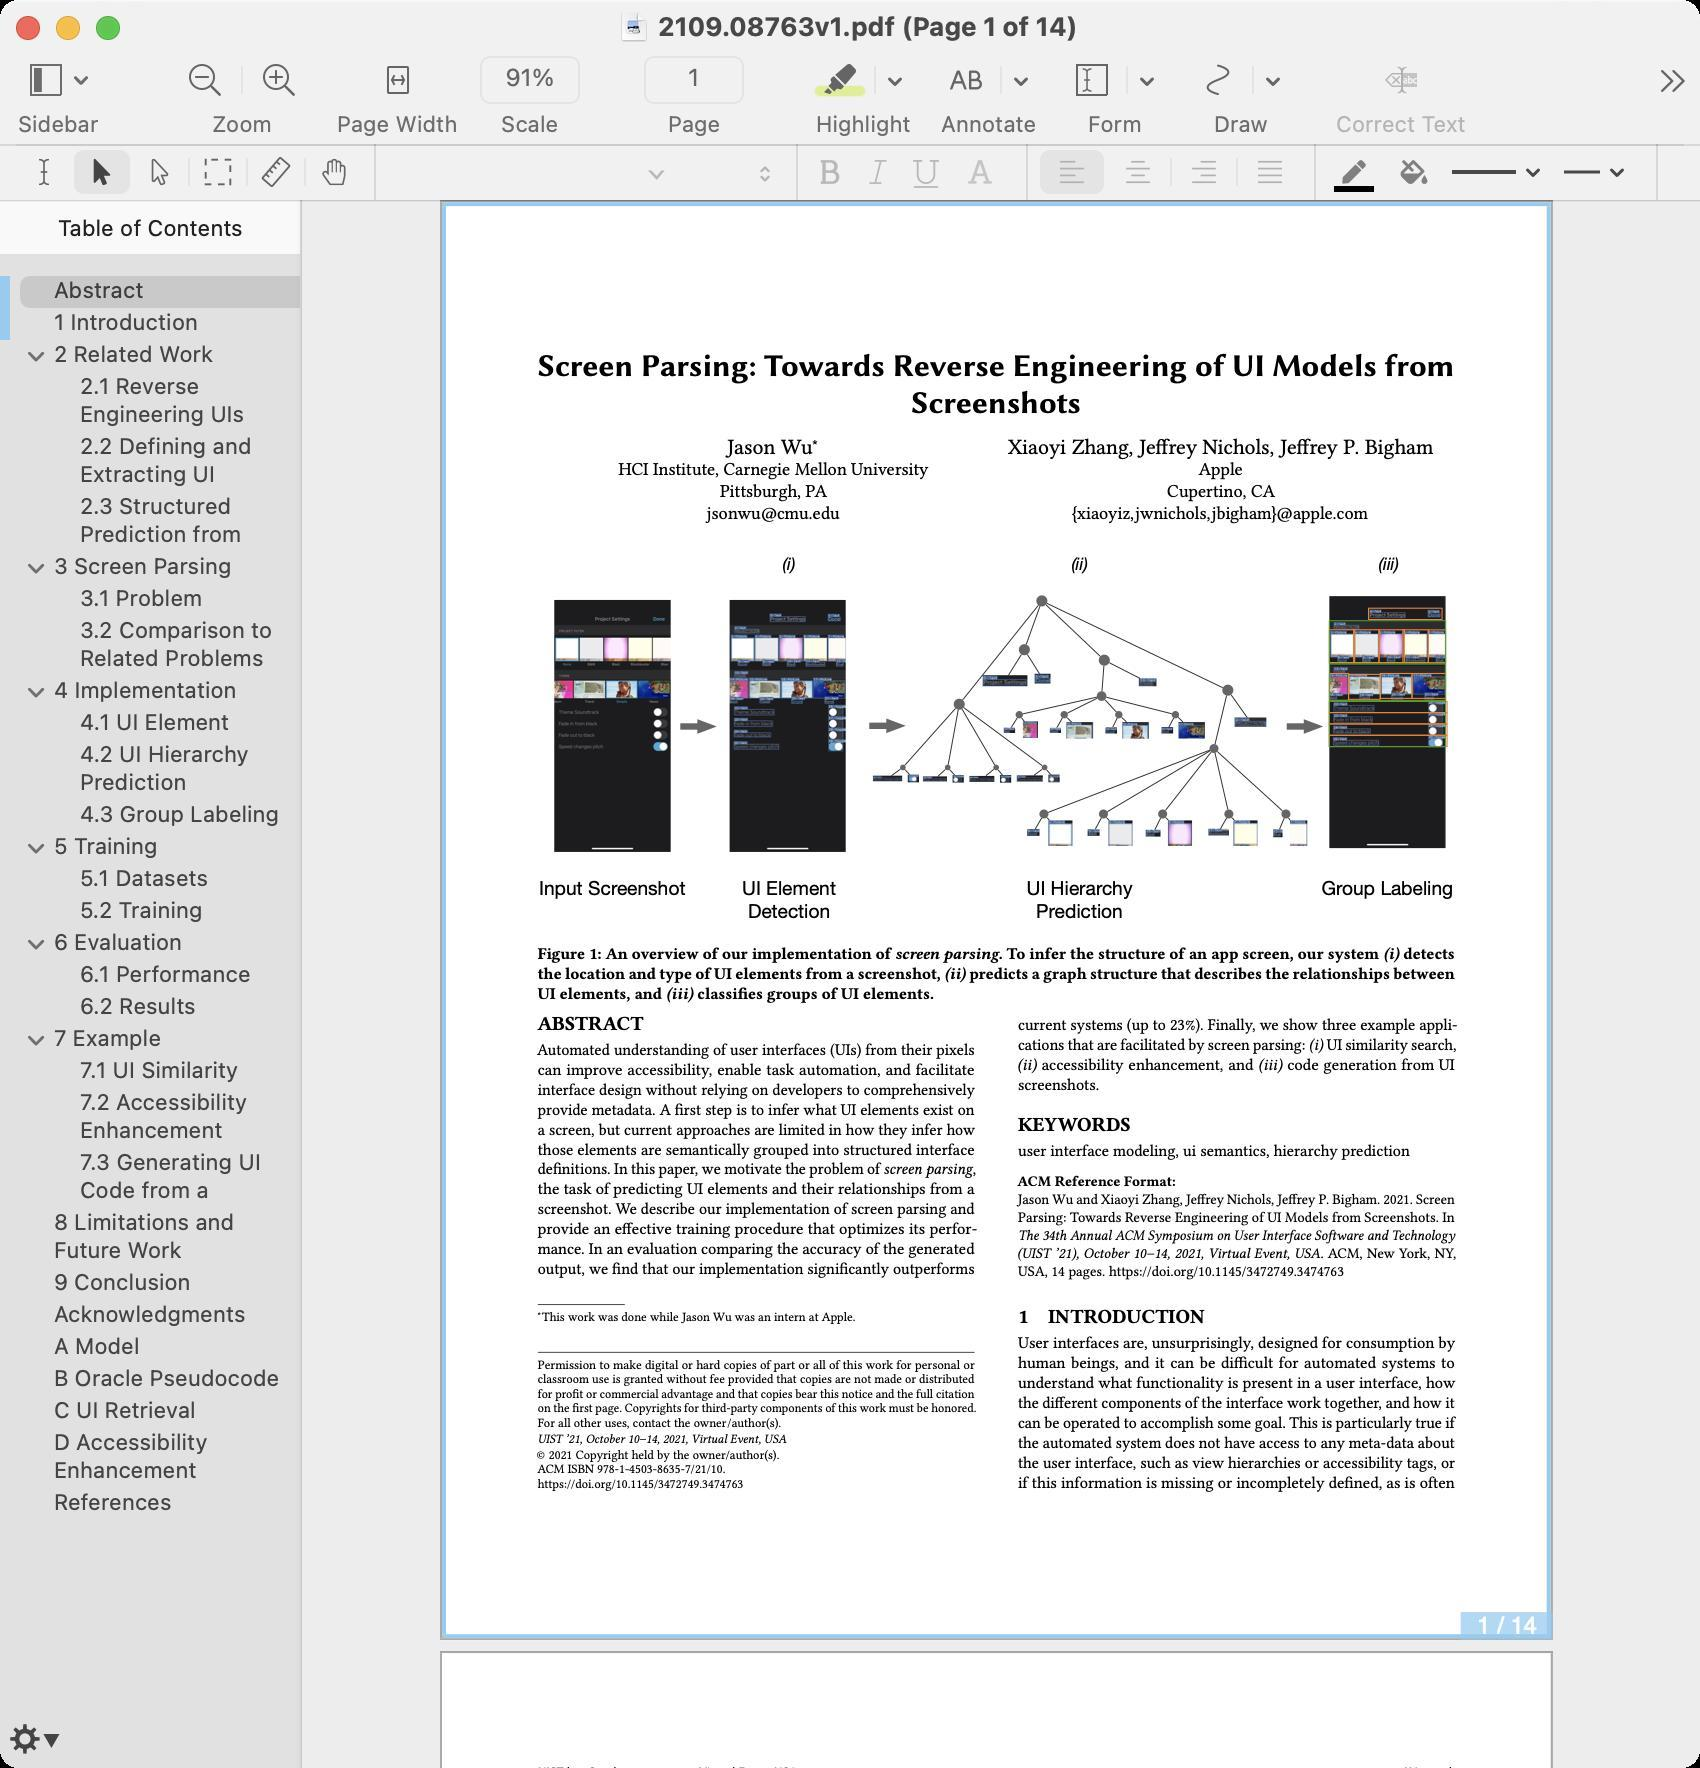
Accessibility tree:
{"name": "2109.08763v1.pdf_(Page_1_of_14)", "role": "AXWindow", "description": null, "role_description": "standard window", "value": null, "position": "327.00;38.00", "size": "850;884", "children": [{"name": null, "role": "AXSplitGroup", "description": null, "role_description": "split group", "value": null, "position": "0.00;100.00", "size": "850;784", "children": [{"name": null, "role": "AXGroup", "description": null, "role_description": "group", "value": null, "position": "0.00;100.00", "size": "150;784", "children": []}, {"name": null, "role": "AXScrollArea", "description": null, "role_description": "scroll area", "value": null, "position": "0.00;100.00", "size": "150;757", "children": [{"name": null, "role": "AXOutline", "description": null, "role_description": "outline", "value": null, "position": "0.00;128.00", "size": "166;729", "children": [{"name": null, "role": "AXRow", "description": null, "role_description": "outline row", "value": null, "position": "0.00;138.00", "size": "166;16", "children": [{"name": null, "role": "AXTextField", "description": null, "role_description": "text field", "value": "Abstract", "position": "25.00;138.00", "size": "125;16", "children": []}]}, {"name": null, "role": "AXRow", "description": null, "role_description": "outline row", "value": null, "position": "0.00;154.00", "size": "166;16", "children": [{"name": null, "role": "AXTextField", "description": null, "role_description": "text field", "value": "1 Introduction", "position": "25.00;154.00", "size": "125;16", "children": []}]}, {"name": null, "role": "AXRow", "description": null, "role_description": "outline row", "value": null, "position": "0.00;170.00", "size": "166;16", "children": [{"name": null, "role": "AXGroup", "description": null, "role_description": "group", "value": null, "position": "10.00;170.00", "size": "146;16", "children": [{"name": null, "role": "AXDisclosureTriangle", "description": null, "role_description": "disclosure triangle", "value": 1, "position": "12.00;170.00", "size": "13;16", "children": []}, {"name": null, "role": "AXTextField", "description": null, "role_description": "text field", "value": "2 Related Work", "position": "25.00;170.00", "size": "125;16", "children": []}]}]}, {"name": null, "role": "AXRow", "description": null, "role_description": "outline row", "value": null, "position": "0.00;186.00", "size": "166;30", "children": [{"name": null, "role": "AXTextField", "description": null, "role_description": "text field", "value": "2.1 Reverse Engineering UIs", "position": "38.00;186.00", "size": "112;30", "children": []}]}, {"name": null, "role": "AXRow", "description": null, "role_description": "outline row", "value": null, "position": "0.00;216.00", "size": "166;30", "children": [{"name": null, "role": "AXTextField", "description": null, "role_description": "text field", "value": "2.2 Defining and Extracting UI Models", "position": "38.00;216.00", "size": "112;30", "children": []}]}, {"name": null, "role": "AXRow", "description": null, "role_description": "outline row", "value": null, "position": "0.00;246.00", "size": "166;30", "children": [{"name": null, "role": "AXTextField", "description": null, "role_description": "text field", "value": "2.3 Structured Prediction from Visual Information", "position": "38.00;246.00", "size": "112;30", "children": []}]}, {"name": null, "role": "AXRow", "description": null, "role_description": "outline row", "value": null, "position": "0.00;276.00", "size": "166;16", "children": [{"name": null, "role": "AXGroup", "description": null, "role_description": "group", "value": null, "position": "10.00;276.00", "size": "146;16", "children": [{"name": null, "role": "AXDisclosureTriangle", "description": null, "role_description": "disclosure triangle", "value": 1, "position": "12.00;276.00", "size": "13;16", "children": []}, {"name": null, "role": "AXTextField", "description": null, "role_description": "text field", "value": "3 Screen Parsing", "position": "25.00;276.00", "size": "125;16", "children": []}]}]}, {"name": null, "role": "AXRow", "description": null, "role_description": "outline row", "value": null, "position": "0.00;292.00", "size": "166;16", "children": [{"name": null, "role": "AXTextField", "description": null, "role_description": "text field", "value": "3.1 Problem Formulation", "position": "38.00;292.00", "size": "112;16", "children": []}]}, {"name": null, "role": "AXRow", "description": null, "role_description": "outline row", "value": null, "position": "0.00;308.00", "size": "166;30", "children": [{"name": null, "role": "AXTextField", "description": null, "role_description": "text field", "value": "3.2 Comparison to Related Problems", "position": "38.00;308.00", "size": "112;30", "children": []}]}, {"name": null, "role": "AXRow", "description": null, "role_description": "outline row", "value": null, "position": "0.00;338.00", "size": "166;16", "children": [{"name": null, "role": "AXGroup", "description": null, "role_description": "group", "value": null, "position": "10.00;338.00", "size": "146;16", "children": [{"name": null, "role": "AXDisclosureTriangle", "description": null, "role_description": "disclosure triangle", "value": 1, "position": "12.00;338.00", "size": "13;16", "children": []}, {"name": null, "role": "AXTextField", "description": null, "role_description": "text field", "value": "4 Implementation", "position": "25.00;338.00", "size": "125;16", "children": []}]}]}, {"name": null, "role": "AXRow", "description": null, "role_description": "outline row", "value": null, "position": "0.00;354.00", "size": "166;16", "children": [{"name": null, "role": "AXTextField", "description": null, "role_description": "text field", "value": "4.1 UI Element Detection", "position": "38.00;354.00", "size": "112;16", "children": []}]}, {"name": null, "role": "AXRow", "description": null, "role_description": "outline row", "value": null, "position": "0.00;370.00", "size": "166;30", "children": [{"name": null, "role": "AXTextField", "description": null, "role_description": "text field", "value": "4.2 UI Hierarchy Prediction", "position": "38.00;370.00", "size": "112;30", "children": []}]}, {"name": null, "role": "AXRow", "description": null, "role_description": "outline row", "value": null, "position": "0.00;400.00", "size": "166;16", "children": [{"name": null, "role": "AXTextField", "description": null, "role_description": "text field", "value": "4.3 Group Labeling", "position": "38.00;400.00", "size": "112;16", "children": []}]}, {"name": null, "role": "AXRow", "description": null, "role_description": "outline row", "value": null, "position": "0.00;416.00", "size": "166;16", "children": [{"name": null, "role": "AXGroup", "description": null, "role_description": "group", "value": null, "position": "10.00;416.00", "size": "146;16", "children": [{"name": null, "role": "AXDisclosureTriangle", "description": null, "role_description": "disclosure triangle", "value": 1, "position": "12.00;416.00", "size": "13;16", "children": []}, {"name": null, "role": "AXTextField", "description": null, "role_description": "text field", "value": "5 Training", "position": "25.00;416.00", "size": "125;16", "children": []}]}]}, {"name": null, "role": "AXRow", "description": null, "role_description": "outline row", "value": null, "position": "0.00;432.00", "size": "166;16", "children": [{"name": null, "role": "AXTextField", "description": null, "role_description": "text field", "value": "5.1 Datasets", "position": "38.00;432.00", "size": "112;16", "children": []}]}, {"name": null, "role": "AXRow", "description": null, "role_description": "outline row", "value": null, "position": "0.00;448.00", "size": "166;16", "children": [{"name": null, "role": "AXTextField", "description": null, "role_description": "text field", "value": "5.2 Training Algorithm", "position": "38.00;448.00", "size": "112;16", "children": []}]}, {"name": null, "role": "AXRow", "description": null, "role_description": "outline row", "value": null, "position": "0.00;464.00", "size": "166;16", "children": [{"name": null, "role": "AXGroup", "description": null, "role_description": "group", "value": null, "position": "10.00;464.00", "size": "146;16", "children": [{"name": null, "role": "AXDisclosureTriangle", "description": null, "role_description": "disclosure triangle", "value": 1, "position": "12.00;464.00", "size": "13;16", "children": []}, {"name": null, "role": "AXTextField", "description": null, "role_description": "text field", "value": "6 Evaluation", "position": "25.00;464.00", "size": "125;16", "children": []}]}]}, {"name": null, "role": "AXRow", "description": null, "role_description": "outline row", "value": null, "position": "0.00;480.00", "size": "166;16", "children": [{"name": null, "role": "AXTextField", "description": null, "role_description": "text field", "value": "6.1 Performance Metrics", "position": "38.00;480.00", "size": "112;16", "children": []}]}, {"name": null, "role": "AXRow", "description": null, "role_description": "outline row", "value": null, "position": "0.00;496.00", "size": "166;16", "children": [{"name": null, "role": "AXTextField", "description": null, "role_description": "text field", "value": "6.2 Results", "position": "38.00;496.00", "size": "112;16", "children": []}]}, {"name": null, "role": "AXRow", "description": null, "role_description": "outline row", "value": null, "position": "0.00;512.00", "size": "166;16", "children": [{"name": null, "role": "AXGroup", "description": null, "role_description": "group", "value": null, "position": "10.00;512.00", "size": "146;16", "children": [{"name": null, "role": "AXDisclosureTriangle", "description": null, "role_description": "disclosure triangle", "value": 1, "position": "12.00;512.00", "size": "13;16", "children": []}, {"name": null, "role": "AXTextField", "description": null, "role_description": "text field", "value": "7 Example Applications", "position": "25.00;512.00", "size": "125;16", "children": []}]}]}, {"name": null, "role": "AXRow", "description": null, "role_description": "outline row", "value": null, "position": "0.00;528.00", "size": "166;16", "children": [{"name": null, "role": "AXTextField", "description": null, "role_description": "text field", "value": "7.1 UI Similarity Search", "position": "38.00;528.00", "size": "112;16", "children": []}]}, {"name": null, "role": "AXRow", "description": null, "role_description": "outline row", "value": null, "position": "0.00;544.00", "size": "166;30", "children": [{"name": null, "role": "AXTextField", "description": null, "role_description": "text field", "value": "7.2 Accessibility Enhancement", "position": "38.00;544.00", "size": "112;30", "children": []}]}, {"name": null, "role": "AXRow", "description": null, "role_description": "outline row", "value": null, "position": "0.00;574.00", "size": "166;30", "children": [{"name": null, "role": "AXTextField", "description": null, "role_description": "text field", "value": "7.3 Generating UI Code from a Screenshot", "position": "38.00;574.00", "size": "112;30", "children": []}]}, {"name": null, "role": "AXRow", "description": null, "role_description": "outline row", "value": null, "position": "0.00;604.00", "size": "166;30", "children": [{"name": null, "role": "AXTextField", "description": null, "role_description": "text field", "value": "8 Limitations and Future Work", "position": "25.00;604.00", "size": "125;30", "children": []}]}, {"name": null, "role": "AXRow", "description": null, "role_description": "outline row", "value": null, "position": "0.00;634.00", "size": "166;16", "children": [{"name": null, "role": "AXTextField", "description": null, "role_description": "text field", "value": "9 Conclusion", "position": "25.00;634.00", "size": "125;16", "children": []}]}, {"name": null, "role": "AXRow", "description": null, "role_description": "outline row", "value": null, "position": "0.00;650.00", "size": "166;16", "children": [{"name": null, "role": "AXTextField", "description": null, "role_description": "text field", "value": "Acknowledgments", "position": "25.00;650.00", "size": "125;16", "children": []}]}, {"name": null, "role": "AXRow", "description": null, "role_description": "outline row", "value": null, "position": "0.00;666.00", "size": "166;16", "children": [{"name": null, "role": "AXTextField", "description": null, "role_description": "text field", "value": "A Model Hyperparameters", "position": "25.00;666.00", "size": "125;16", "children": []}]}, {"name": null, "role": "AXRow", "description": null, "role_description": "outline row", "value": null, "position": "0.00;682.00", "size": "166;16", "children": [{"name": null, "role": "AXTextField", "description": null, "role_description": "text field", "value": "B Oracle Pseudocode", "position": "25.00;682.00", "size": "125;16", "children": []}]}, {"name": null, "role": "AXRow", "description": null, "role_description": "outline row", "value": null, "position": "0.00;698.00", "size": "166;16", "children": [{"name": null, "role": "AXTextField", "description": null, "role_description": "text field", "value": "C UI Retrieval Examples", "position": "25.00;698.00", "size": "125;16", "children": []}]}, {"name": null, "role": "AXRow", "description": null, "role_description": "outline row", "value": null, "position": "0.00;714.00", "size": "166;30", "children": [{"name": null, "role": "AXTextField", "description": null, "role_description": "text field", "value": "D Accessibility Enhancement Examples", "position": "25.00;714.00", "size": "125;30", "children": []}]}, {"name": null, "role": "AXRow", "description": null, "role_description": "outline row", "value": null, "position": "0.00;744.00", "size": "166;16", "children": [{"name": null, "role": "AXTextField", "description": null, "role_description": "text field", "value": "References", "position": "25.00;744.00", "size": "125;16", "children": []}]}, {"name": null, "role": "AXColumn", "description": null, "role_description": "column", "value": null, "position": "10.00;128.00", "size": "146;729", "children": []}, {"name": null, "role": "AXGroup", "description": null, "role_description": "group", "value": null, "position": "0.00;100.00", "size": "166;28", "children": [{"name": "Table_of_Contents", "role": "AXButton", "description": null, "role_description": "sort button", "value": null, "position": "10.00;100.00", "size": "146;28", "children": []}]}]}]}, {"name": "", "role": "AXMenuButton", "description": null, "role_description": "menu button", "value": null, "position": "-5.00;861.00", "size": "39;19", "children": []}, {"name": null, "role": "AXSplitter", "description": null, "role_description": "splitter", "value": 150.0, "position": "150.00;100.00", "size": "1;784", "children": []}, {"name": null, "role": "AXSplitGroup", "description": null, "role_description": "split group", "value": null, "position": "151.00;100.00", "size": "699;784", "children": [{"name": null, "role": "AXScrollArea", "description": null, "role_description": "scroll area", "value": null, "position": "151.00;100.00", "size": "699;784", "children": [{"name": null, "role": "AXGroup", "description": null, "role_description": "group", "value": null, "position": "151.00;100.00", "size": "699;784", "children": [{"name": null, "role": "AXGroup", "description": "page 1", "role_description": "group", "value": null, "position": "220.00;100.09", "size": "556;720", "children": [{"name": null, "role": "AXStaticText", "description": null, "role_description": "text", "value": "ScreenParsing:TowardsReverseEngineeringofUIModelsfrom\nScreenshots\n㾷 ∗\n\n\n䵕͝\n＀\n꛰\n\n!＀䂍À\n(i) (ii) (iii)\nInput Screenshot UI Element UI Hierarchy Group Labeling\nDetection Prediction\nFigure 1: An overview of our implementation of screen parsing. To infer the structure of an app screen, our system (i) detects\nthe location and type of UI elements from a screenshot, (ii) predicts a graph structure that describes the relationships between\nUIelements,and(iii) classifesgroupsofUIelements.\nABSTRACT\n䵕 쓈 \n䖈 쀀 䖈䀯　 怀 䀒 νˊ ਽\n 쓈 䖄 䵕 䖄\n쀀 䁹 韦 䔐 䁹 \n 䖄 쀀Ȋ 쓈 韦 \n쓈 ;䂄썶 ࠀ \n䂐 쓈䁹 ˊ멺 쓈 쀀怀 screen parsing\n쓈 䀒 쀀䂄ˊ 쓈 䖄ˊ \n䖄 ࠀ ˊ 䖄 \n쀀 ˊ䵕 ! 쀀 쓈䔐 ˊ䖈 \n蠀 썶ˊ 쓈 쓈 \n 쓈䔐 ˊ 䂃䖈; ꪪࠀ\n 䚒 魤 鶭 쓈䖄 \n䖈ˊ 쓈䔐 ਽ 䖄 (i) ࠀ \n(ii) 䖈䀯　 (iii) ˊ \n䖄\nKEYWORDS\n;䂄䖋쀀䂄ˊ\nACMReferenceFormat:\n㾷 ＀ 䂕䖄\n ﰠ 䵕 䂖 䂕䖄 \nThe 34th Annual ACM Symposium on User Interface Software and Technology\n(UIST ’21), October 10–14, 2021, Virtual Event, USA. 䁓 \n䁻쎀翰䀀뻯猀怀鵰怀猀鵰怀\n∗ 뻐䁹㾷䔐꛰蠀\nࠀ䁹 ﰠ 썶 쓈䁹 ꪪ썶\n 䁹 쓈 韦 쀀 쓈䔐 ࠀ\nꪪ 쀀Ā 썶 멺; 쓈䔐 쓈䁹 ˊ䖈 쓈 ਻ ˊ\n 쓈 ࠀ ꪪ 쓈ꀀ 쓈䁹 ͝ 䖄\n썶;쓈ν쓈\nUIST’21,October10–14,2021,VirtualEvent,USA\n©ࠀ쓈ν쓈\n悀\n翰䀀뻯猀怀鵰怀猀鵰怀\n1 INTRODUCTION\n䂣 ࠀ ꪪ 䂐 \n 䖈 ꪪ ν \n 䔐 ਻ˊ썶 䁹 쀀 \n쓈 䖄; 쓈 쓈 \n䖈 䔐 㾷 썶 뻐䁹 䁹 䂄 　\n쓈 ν 翰 䵕 䖈䀯 䔐 怀\n쓈 䍏 䖋 䖈䀯　 \n　 쓈䁹 ꪪࠀ䔐䂐 䁹 䀯 䁹 \n", "position": "220.00;100.09", "size": "556;720", "children": []}, {"name": null, "role": "No role", "description": null, "role_description": null, "value": null, "position": "268.00;737.87", "size": "105;8", "children": []}, {"name": null, "role": "No role", "description": null, "role_description": null, "value": null, "position": "524.89;631.52", "size": "9;8", "children": []}, {"name": null, "role": "No role", "description": null, "role_description": null, "value": null, "position": "553.60;631.52", "size": "119;8", "children": []}, {"name": null, "role": "No role", "description": null, "role_description": null, "value": null, "position": "538.64;250.41", "size": "145;10", "children": []}, {"name": null, "role": "No role", "description": null, "role_description": null, "value": null, "position": "353.41;250.41", "size": "67;10", "children": []}]}, {"name": null, "role": "AXGroup", "description": "page 2", "role_description": "group", "value": null, "position": "220.00;825.55", "size": "556;720", "children": [{"name": null, "role": "AXStaticText", "description": null, "role_description": "text", "value": "UIST’21,October10–14,2021,VirtualEvent,USA Wu,etal.\n쓈 䖈 䵕 \n錀 䖄 䖄e.g., 䂄䂖䵕\n 溕 ਽ 䖈䀯 ꪪ \n䍏썶 ꀀ 쓈 翰 쀀\n쀀ࠀ䔐 䔐 얐 䀒 νˊ e.g., ࠀ\n 썶 ν 䖄ˊˊ䵕 \n 䀒 쓈 쓈 䍏䖈 䖄 뻐 \n 쓈 䖈 \n쓈 쓈 䂄䔐䂐 䂑 䖄\n쓈 怀͟ 䔐਽ 쓈䁹ꪪࠀ䔐䂐\n䁹 怀蠀 쓈䁹 䖄䖈; 䵕 ꪪ \n쀀䂄ˊ 쓈 쀀䖈 㾷 \n䍏썶䖈\nࠀ 䁹 䖄 쀀 쓈䔐 䁹 䖄 耀쓈 \n쓈 쓈 䵕 \n쀀Ȋ 䍏썶 䂍䖄 ਽ 䖈;䖈\n쓈䁹 쓈䁹 쀀 쀀Ȋ 䖈 screen\nparsing 䂄 ! ꪪ \n 쀀 쓈䔐 쀀䂄 쓈 \n䖋 䖄 쀀Ȋ 耀\n(i) ꪪ 쓈 \n䖄 (ii) ˊ ꪪ 쀀䂄ˊ 쓈\n䖋 쓈 䖄 (iii) \n 쓈䔐 \nࠀ 쓈 ! 쀀 ˊ\n 䖄 썶ˊ 䂄 \n쓈 쀀Ȋ 䂣\n 䂄 쓈䔐 ˊ \n 쓈 쓈 \n䂄 鶭 쓈䖄 䂄䔐䂐 怀\nˊ䖄\n䂖䖄 Ȋ 쓈䔐 䖈 ꪪ\n 䖄 翰 \n !䖈 쀀ˊ ;怀 ࠀ썶 \n 䁹 䂉 쓈䔐 䖈 䖄 怀\n䖄ˊ 䂐 ; ;怀 \nˊ 䁹 쀀䂄 䖄ˊ ⾨ \n쓈 䍏 䖋 䖄 \n 쀀Ȋ 䖈 e.g., 䍏ˊ\n˻\nꀀ쓈䁹쓈ꪪ;ࠀˊ\n• 쀀怀 䂐 screen parsing 䂄 䁹 ꪪ\n䂄䔐䂐\n•ࠀ䂐ˊ 䖄\n!쀀蠀\n• 䖄 썶ˊ ˊ 쓈\n䁹\n• 뻐䖄 䖈 \n ਽ 翰䖄 䂄䔐䂐 (i) \nࠀ (ii) 䖈䀯　 ˊ (iii) \nˊ\n2 RELATEDWORK\n2.1 ReverseEngineeringUIs\n 쀀Ȋ 䍏썶 ꪪ \n 䖋 䔐　 䂉; ਽ 쓈 䔐 ࠀ;蠀\n䵕 쓈 ꪪ ˊ ;䂄\n䔐　 䍏 ꪪࠀ䔐䂐 쀀 쓈 i.e., \nꪪࠀ䔐䂐 䂄 썶 쓈 Ȋ \n䖈\n 䂉 䖈 䁹 ਽ˊ 䍏썶 䖈䀯 䁶 ꪪ\n 쓈 ͟ˊ 䂉 猀 쓈 䖄\n䖄 쓈䔐 䂄 䖄ꀀ ࠀ 耀쓈 \n 䖋䖈 쓈 䖄 쀀 䂄 \n 쓈 䖋䖈\n 䖄 쓈 䵕ꪪ썶 ࠀ䂐 \n ࠀ䂐 쓈䁲\n ＀ 䁹 ͝ ࠀ ͝ ਻ˊ썶\n 썶 䵕 䂄 ࠀ䂐\n 䁶 䖈䀯　 䖈\n쓈翰쓈䁹䖈䀯　䁶䖄䖈;\n䖄 䖄 䚈 ＀䂐 썶\n ࠀ䂐 䖈䀯　\n\n䵕 쓈 䖈 썶㾷 䁹ˊ\n 䂄䔐䂐 쀀Ȋ 쓈 䂄\nˊ 쓈 䂄䔐䂐 쀀 ťȉ 䁹 \n 쓈䔐 ν 䖈 \n䵕; ꀀ 䂐 νˊ ＀\n 쀀 ਻ˊ ꪪ 쓈 䖄 ꪪ 멺 \n䖄 쓈 굕 \n쓈䔐 쀀 쓈 䖈䖉ˊ ˊ 䖄 \n멺 䖋 !e.g., ͟Ā 䖋 䁹ˊ\n 䖋䂄썶 ꪪࠀ䔐䂐 썶\n㾷䖈 쓈 䖈䖈 \n   쓈 䖈 썶㾷 ਽ 䁶 䔐 ࠀ;\n 얐 쀀䂐 䵕䂍䔐 쓈 䖋\n쀀䂄ˊ䚒䁹ˊꪪ쓈䁹䖈\n鶭 䖄䵕 쀀Ȋ 䵕 \n 䖄 耀 쓈\n쀀Ȋ 䵕 ꪪ `䔐 䖄 \n 뻐＀ ꪪ \n䂄 䀒 쀀 䂉䀯　 䂘 䖄 \n䵕䂐 쓈䁹 䀒 䁹 ˊ 䖄\n 䖄ꀀ 쓈䔐 쓈 쓈 䁹ˊ ࠀ썶\n멺ࠀ䔐䂐쀀䖄썶 䖄 䵕䁹\n 쓈䔐 䁹ˊ 䂐 䖄 \n 쓈 䂍썶 䖄 \n 䁹 ˊ 쓈䔐\n 䖄 ␀ \n 䖄 \n g 䂑 䖄 쓈䔐 ࠀ 쓈 䖄ˊ䵕\n䂉ˊ\n2.2 DefningandExtractingUIModels\nﵠ 䖄䵕 䖈 ˊ䵕 쀀䂄 耀\n 䖄 䔐　 ν 䔐 \n䖄 䂐 쓈 ͝ 䖋\n;䂄 䖄䍏 䖄 䖄 \n  䚕 䵕 䂄 䖄 \n 썶 ꪪ ࠀ͟ \n쀀\n", "position": "220.00;825.55", "size": "556;720", "children": []}, {"name": null, "role": "No role", "description": null, "role_description": null, "value": null, "position": "348.09;944.60", "size": "9;7", "children": []}, {"name": null, "role": "No role", "description": null, "role_description": null, "value": null, "position": "628.17;954.56", "size": "9;7", "children": []}, {"name": null, "role": "No role", "description": null, "role_description": null, "value": null, "position": "599.53;1054.19", "size": "6;7", "children": []}, {"name": null, "role": "No role", "description": null, "role_description": null, "value": null, "position": "607.51;1054.19", "size": "9;7", "children": []}, {"name": null, "role": "No role", "description": null, "role_description": null, "value": null, "position": "600.99;1143.85", "size": "6;7", "children": []}, {"name": null, "role": "No role", "description": null, "role_description": null, "value": null, "position": "634.62;1143.85", "size": "9;7", "children": []}, {"name": null, "role": "No role", "description": null, "role_description": null, "value": null, "position": "680.18;1143.85", "size": "6;7", "children": []}, {"name": null, "role": "No role", "description": null, "role_description": null, "value": null, "position": "511.10;1203.62", "size": "6;7", "children": []}, {"name": null, "role": "No role", "description": null, "role_description": null, "value": null, "position": "585.54;1253.44", "size": "6;7", "children": []}, {"name": null, "role": "No role", "description": null, "role_description": null, "value": null, "position": "593.15;1253.44", "size": "9;7", "children": []}, {"name": null, "role": "No role", "description": null, "role_description": null, "value": null, "position": "688.97;1293.29", "size": "9;7", "children": []}, {"name": null, "role": "No role", "description": null, "role_description": null, "value": null, "position": "572.72;1323.18", "size": "6;7", "children": []}, {"name": null, "role": "No role", "description": null, "role_description": null, "value": null, "position": "631.45;1353.06", "size": "6;7", "children": []}]}, {"name": null, "role": "AXGroup", "description": "page 3", "role_description": "group", "value": null, "position": "220.00;1551.00", "size": "556;720", "children": [{"name": null, "role": "AXStaticText", "description": null, "role_description": "text", "value": "", "position": "220.00;1551.00", "size": "556;720", "children": []}, {"name": null, "role": "No role", "description": null, "role_description": null, "value": null, "position": "372.37;1650.13", "size": "9;7", "children": []}, {"name": null, "role": "No role", "description": null, "role_description": null, "value": null, "position": "295.61;1680.01", "size": "9;7", "children": []}, {"name": null, "role": "No role", "description": null, "role_description": null, "value": null, "position": "463.13;1719.86", "size": "9;7", "children": []}, {"name": null, "role": "No role", "description": null, "role_description": null, "value": null, "position": "474.55;1719.86", "size": "9;7", "children": []}, {"name": null, "role": "No role", "description": null, "role_description": null, "value": null, "position": "310.94;1892.96", "size": "9;7", "children": []}, {"name": null, "role": "No role", "description": null, "role_description": null, "value": null, "position": "397.64;1902.93", "size": "9;7", "children": []}, {"name": null, "role": "No role", "description": null, "role_description": null, "value": null, "position": "409.08;1902.93", "size": "9;7", "children": []}, {"name": null, "role": "No role", "description": null, "role_description": null, "value": null, "position": "387.60;1972.67", "size": "9;7", "children": []}, {"name": null, "role": "No role", "description": null, "role_description": null, "value": null, "position": "320.99;2022.48", "size": "9;7", "children": []}, {"name": null, "role": "No role", "description": null, "role_description": null, "value": null, "position": "300.49;2042.40", "size": "9;7", "children": []}, {"name": null, "role": "No role", "description": null, "role_description": null, "value": null, "position": "290.12;2052.37", "size": "9;7", "children": []}, {"name": null, "role": "No role", "description": null, "role_description": null, "value": null, "position": "466.61;2178.15", "size": "9;7", "children": []}, {"name": null, "role": "No role", "description": null, "role_description": null, "value": null, "position": "649.91;1933.98", "size": "9;7", "children": []}, {"name": null, "role": "No role", "description": null, "role_description": null, "value": null, "position": "688.48;1933.26", "size": "6;9", "children": []}, {"name": null, "role": "No role", "description": null, "role_description": null, "value": null, "position": "669.35;2151.31", "size": "6;9", "children": []}]}, {"name": null, "role": "AXGroup", "description": "page 4", "role_description": "group", "value": null, "position": "220.00;2276.45", "size": "556;720", "children": [{"name": null, "role": "AXStaticText", "description": null, "role_description": "text", "value": "", "position": "220.00;2276.45", "size": "556;720", "children": []}, {"name": null, "role": "No role", "description": null, "role_description": null, "value": null, "position": "409.88;2628.58", "size": "6;7", "children": []}, {"name": null, "role": "No role", "description": null, "role_description": null, "value": null, "position": "309.55;2823.90", "size": "9;7", "children": []}, {"name": null, "role": "No role", "description": null, "role_description": null, "value": null, "position": "576.90;2355.65", "size": "9;7", "children": []}, {"name": null, "role": "No role", "description": null, "role_description": null, "value": null, "position": "562.70;2479.66", "size": "9;7", "children": []}, {"name": null, "role": "No role", "description": null, "role_description": null, "value": null, "position": "658.93;2479.66", "size": "9;7", "children": []}, {"name": null, "role": "No role", "description": null, "role_description": null, "value": null, "position": "625.71;2671.17", "size": "9;7", "children": []}, {"name": null, "role": "No role", "description": null, "role_description": null, "value": null, "position": "564.40;2679.13", "size": "5;11", "children": []}, {"name": null, "role": "No role", "description": null, "role_description": null, "value": null, "position": "579.95;2720.99", "size": "9;7", "children": []}, {"name": null, "role": "No role", "description": null, "role_description": null, "value": null, "position": "540.76;2824.33", "size": "6;9", "children": []}, {"name": null, "role": "No role", "description": null, "role_description": null, "value": null, "position": "704.67;2849.50", "size": "6;9", "children": []}, {"name": null, "role": "No role", "description": null, "role_description": null, "value": null, "position": "570.08;2870.15", "size": "9;7", "children": []}]}, {"name": null, "role": "AXGroup", "description": "page 5", "role_description": "group", "value": null, "position": "220.00;3001.91", "size": "556;720", "children": [{"name": null, "role": "AXStaticText", "description": null, "role_description": "text", "value": "", "position": "220.00;3001.91", "size": "556;720", "children": []}, {"name": null, "role": "No role", "description": null, "role_description": null, "value": null, "position": "459.38;3322.07", "size": "9;7", "children": []}, {"name": null, "role": "No role", "description": null, "role_description": null, "value": null, "position": "508.14;3498.82", "size": "6;9", "children": []}, {"name": null, "role": "No role", "description": null, "role_description": null, "value": null, "position": "715.48;3519.47", "size": "9;7", "children": []}]}, {"name": null, "role": "AXGroup", "description": "page 6", "role_description": "group", "value": null, "position": "220.00;3727.36", "size": "556;720", "children": [{"name": null, "role": "AXStaticText", "description": null, "role_description": "text", "value": "", "position": "220.00;3727.36", "size": "556;720", "children": []}, {"name": null, "role": "No role", "description": null, "role_description": null, "value": null, "position": "417.79;3939.55", "size": "6;7", "children": []}, {"name": null, "role": "No role", "description": null, "role_description": null, "value": null, "position": "296.26;3999.33", "size": "6;7", "children": []}, {"name": null, "role": "No role", "description": null, "role_description": null, "value": null, "position": "304.64;3999.33", "size": "9;7", "children": []}, {"name": null, "role": "No role", "description": null, "role_description": null, "value": null, "position": "380.83;4093.90", "size": "9;7", "children": []}, {"name": null, "role": "No role", "description": null, "role_description": null, "value": null, "position": "656.53;4160.45", "size": "6;9", "children": []}, {"name": null, "role": "No role", "description": null, "role_description": null, "value": null, "position": "583.43;4320.58", "size": "6;7", "children": []}, {"name": null, "role": "No role", "description": null, "role_description": null, "value": null, "position": "591.20;4320.58", "size": "9;7", "children": []}, {"name": null, "role": "No role", "description": null, "role_description": null, "value": null, "position": "682.52;4330.54", "size": "9;7", "children": []}]}, {"name": null, "role": "AXGroup", "description": "page 7", "role_description": "group", "value": null, "position": "220.00;4452.82", "size": "556;720", "children": [{"name": null, "role": "AXStaticText", "description": null, "role_description": "text", "value": "", "position": "220.00;4452.82", "size": "556;720", "children": []}, {"name": null, "role": "No role", "description": null, "role_description": null, "value": null, "position": "309.96;4554.43", "size": "9;7", "children": []}, {"name": null, "role": "No role", "description": null, "role_description": null, "value": null, "position": "448.57;4554.43", "size": "9;7", "children": []}, {"name": null, "role": "No role", "description": null, "role_description": null, "value": null, "position": "270.96;4604.25", "size": "9;7", "children": []}, {"name": null, "role": "No role", "description": null, "role_description": null, "value": null, "position": "469.16;4931.78", "size": "17;9", "children": []}, {"name": null, "role": "No role", "description": null, "role_description": null, "value": null, "position": "270.91;5030.15", "size": "9;7", "children": []}, {"name": null, "role": "No role", "description": null, "role_description": null, "value": null, "position": "540.45;4692.04", "size": "9;7", "children": []}, {"name": null, "role": "No role", "description": null, "role_description": null, "value": null, "position": "527.77;4858.94", "size": "6;9", "children": []}]}, {"name": null, "role": "AXGroup", "description": "page 8", "role_description": "group", "value": null, "position": "220.00;5178.27", "size": "556;720", "children": [{"name": null, "role": "AXStaticText", "description": null, "role_description": "text", "value": "", "position": "220.00;5178.27", "size": "556;720", "children": []}, {"name": null, "role": "No role", "description": null, "role_description": null, "value": null, "position": "452.19;5438.02", "size": "6;9", "children": []}, {"name": null, "role": "No role", "description": null, "role_description": null, "value": null, "position": "397.10;5508.48", "size": "9;7", "children": []}, {"name": null, "role": "No role", "description": null, "role_description": null, "value": null, "position": "319.11;5755.03", "size": "6;9", "children": []}, {"name": null, "role": "No role", "description": null, "role_description": null, "value": null, "position": "593.92;5751.81", "size": "6;9", "children": []}]}, {"name": null, "role": "AXGroup", "description": "page 9", "role_description": "group", "value": null, "position": "220.00;5903.73", "size": "556;720", "children": [{"name": null, "role": "AXStaticText", "description": null, "role_description": "text", "value": "", "position": "220.00;5903.73", "size": "556;720", "children": []}, {"name": null, "role": "No role", "description": null, "role_description": null, "value": null, "position": "438.13;6387.31", "size": "6;9", "children": []}, {"name": null, "role": "No role", "description": null, "role_description": null, "value": null, "position": "315.94;6397.84", "size": "9;7", "children": []}, {"name": null, "role": "No role", "description": null, "role_description": null, "value": null, "position": "511.07;6371.47", "size": "9;7", "children": []}, {"name": null, "role": "No role", "description": null, "role_description": null, "value": null, "position": "511.10;6500.98", "size": "9;7", "children": []}, {"name": null, "role": "No role", "description": null, "role_description": null, "value": null, "position": "656.59;6500.26", "size": "6;9", "children": []}]}, {"name": null, "role": "AXGroup", "description": "page 10", "role_description": "group", "value": null, "position": "220.00;6629.18", "size": "556;720", "children": [{"name": null, "role": "AXStaticText", "description": null, "role_description": "text", "value": "", "position": "220.00;6629.18", "size": "556;720", "children": []}, {"name": null, "role": "No role", "description": null, "role_description": null, "value": null, "position": "307.47;6947.51", "size": "10;7", "children": []}, {"name": null, "role": "No role", "description": null, "role_description": null, "value": null, "position": "330.06;7136.78", "size": "9;7", "children": []}, {"name": null, "role": "No role", "description": null, "role_description": null, "value": null, "position": "384.18;7146.74", "size": "6;7", "children": []}, {"name": null, "role": "No role", "description": null, "role_description": null, "value": null, "position": "674.66;7047.71", "size": "5;11", "children": []}, {"name": null, "role": "No role", "description": null, "role_description": null, "value": null, "position": "703.71;7178.52", "size": "6;9", "children": []}, {"name": null, "role": "No role", "description": null, "role_description": null, "value": null, "position": "719.80;7209.13", "size": "6;7", "children": []}, {"name": null, "role": "No role", "description": null, "role_description": null, "value": null, "position": "537.76;7266.25", "size": "187;9", "children": []}]}, {"name": null, "role": "AXGroup", "description": "page 11", "role_description": "group", "value": null, "position": "220.00;7354.64", "size": "556;720", "children": [{"name": null, "role": "AXStaticText", "description": null, "role_description": "text", "value": "", "position": "220.00;7354.64", "size": "556;720", "children": []}, {"name": null, "role": "No role", "description": null, "role_description": null, "value": null, "position": "344.85;7685.39", "size": "6;7", "children": []}, {"name": null, "role": "No role", "description": null, "role_description": null, "value": null, "position": "332.14;7834.83", "size": "9;7", "children": []}, {"name": null, "role": "No role", "description": null, "role_description": null, "value": null, "position": "637.31;7728.34", "size": "9;7", "children": []}, {"name": null, "role": "No role", "description": null, "role_description": null, "value": null, "position": "511.05;7738.30", "size": "9;7", "children": []}]}, {"name": null, "role": "AXGroup", "description": "page 12", "role_description": "group", "value": null, "position": "220.00;8080.09", "size": "556;720", "children": [{"name": null, "role": "AXStaticText", "description": null, "role_description": "text", "value": "", "position": "220.00;8080.09", "size": "556;720", "children": []}, {"name": null, "role": "No role", "description": null, "role_description": null, "value": null, "position": "291.22;8171.17", "size": "9;9", "children": []}, {"name": null, "role": "No role", "description": null, "role_description": null, "value": null, "position": "291.55;8234.69", "size": "10;9", "children": []}, {"name": null, "role": "No role", "description": null, "role_description": null, "value": null, "position": "376.73;8304.76", "size": "112;8", "children": []}, {"name": null, "role": "No role", "description": null, "role_description": null, "value": null, "position": "376.35;8312.00", "size": "112;8", "children": []}, {"name": null, "role": "No role", "description": null, "role_description": null, "value": null, "position": "282.03;8319.37", "size": "70;7", "children": []}, {"name": null, "role": "No role", "description": null, "role_description": null, "value": null, "position": "472.77;8580.09", "size": "15;8", "children": []}, {"name": null, "role": "No role", "description": null, "role_description": null, "value": null, "position": "282.03;8587.45", "size": "81;8", "children": []}, {"name": null, "role": "No role", "description": null, "role_description": null, "value": null, "position": "663.98;8442.42", "size": "64;8", "children": []}, {"name": null, "role": "No role", "description": null, "role_description": null, "value": null, "position": "522.18;8449.79", "size": "89;8", "children": []}, {"name": null, "role": "No role", "description": null, "role_description": null, "value": null, "position": "282.94;8515.89", "size": "138;6", "children": []}]}, {"name": null, "role": "AXGroup", "description": "page 13", "role_description": "group", "value": null, "position": "220.00;8805.55", "size": "556;720", "children": [{"name": null, "role": "AXStaticText", "description": null, "role_description": "text", "value": "", "position": "220.00;8805.55", "size": "556;720", "children": []}]}, {"name": null, "role": "AXGroup", "description": "page 14", "role_description": "group", "value": null, "position": "220.00;9531.00", "size": "556;720", "children": [{"name": null, "role": "AXStaticText", "description": null, "role_description": "text", "value": "", "position": "220.00;9531.00", "size": "556;720", "children": []}]}]}, {"name": null, "role": "AXScrollBar", "description": null, "role_description": "scroll bar", "value": 0.0, "position": "151.00;868.00", "size": "699;16", "children": []}, {"name": null, "role": "AXScrollBar", "description": null, "role_description": "scroll bar", "value": 0.0, "position": "834.00;100.00", "size": "16;784", "children": [{"name": null, "role": "AXValueIndicator", "description": null, "role_description": "value indicator", "value": 0.0, "position": "838.00;101.00", "size": "12;60", "children": []}, {"name": null, "role": "AXButton", "description": null, "role_description": "increment arrow button", "value": null, "position": "834.00;100.00", "size": "0;0", "children": []}, {"name": null, "role": "AXButton", "description": null, "role_description": "decrement arrow button", "value": null, "position": "834.00;100.00", "size": "0;0", "children": []}, {"name": null, "role": "AXButton", "description": null, "role_description": "increment page button", "value": null, "position": "838.00;161.50", "size": "12;722", "children": []}, {"name": null, "role": "AXButton", "description": null, "role_description": "decrement page button", "value": null, "position": "838.00;100.00", "size": "12;1", "children": []}]}]}]}]}, {"name": null, "role": "AXToolbar", "description": null, "role_description": "toolbar", "value": null, "position": "0.00;28.00", "size": "850;44", "children": [{"name": "Sidebar", "role": "AXMenuButton", "description": null, "role_description": "menu button", "value": null, "position": "2.00;28.00", "size": "54;44", "children": [{"name": "", "role": "AXMenuButton", "description": null, "role_description": "menu button", "value": null, "position": "6.00;28.00", "size": "47;25", "children": []}, {"name": null, "role": "AXStaticText", "description": null, "role_description": "text", "value": "Sidebar", "position": "5.00;55.00", "size": "48;14", "children": []}]}, {"name": null, "role": "AXGroup", "description": null, "role_description": "group", "value": null, "position": "80.50;28.00", "size": "81;44", "children": [{"name": null, "role": "AXGroup", "description": null, "role_description": "group", "value": null, "position": "83.50;28.00", "size": "75;25", "children": [{"name": null, "role": "AXButton", "description": null, "role_description": "button", "value": null, "position": "83.50;28.00", "size": "38;25", "children": []}, {"name": null, "role": "AXButton", "description": null, "role_description": "button", "value": null, "position": "121.50;28.00", "size": "37;25", "children": []}]}, {"name": null, "role": "AXStaticText", "description": null, "role_description": "text", "value": "Zoom", "position": "102.00;55.00", "size": "38;14", "children": []}]}, {"name": null, "role": "AXButton", "description": "Page Width", "role_description": "button", "value": null, "position": "161.50;28.00", "size": "74;44", "children": []}, {"name": null, "role": "AXGroup", "description": null, "role_description": "group", "value": null, "position": "236.00;28.00", "size": "58;44", "children": [{"name": null, "role": "AXTextField", "description": null, "role_description": "text field", "value": "91%", "position": "239.00;27.00", "size": "52;27", "children": []}, {"name": null, "role": "AXStaticText", "description": null, "role_description": "text", "value": "Scale", "position": "246.50;55.00", "size": "37;14", "children": []}]}, {"name": null, "role": "AXGroup", "description": null, "role_description": "group", "value": null, "position": "318.00;28.00", "size": "58;44", "children": [{"name": null, "role": "AXTextField", "description": null, "role_description": "text field", "value": "1", "position": "321.00;27.00", "size": "52;27", "children": []}, {"name": null, "role": "AXStaticText", "description": null, "role_description": "text", "value": "Page", "position": "330.00;55.00", "size": "34;14", "children": []}]}, {"name": null, "role": "AXGroup", "description": null, "role_description": "group", "value": null, "position": "400.00;28.00", "size": "63;44", "children": [{"name": null, "role": "AXRadioGroup", "description": null, "role_description": "radio group", "value": null, "position": "403.00;28.00", "size": "57;25", "children": [{"name": null, "role": "AXRadioButton", "description": null, "role_description": "radio button", "value": 0, "position": "403.00;28.00", "size": "34;25", "children": []}, {"name": null, "role": "AXRadioButton", "description": null, "role_description": "radio button", "value": 0, "position": "437.00;28.00", "size": "23;25", "children": []}]}, {"name": null, "role": "AXStaticText", "description": null, "role_description": "text", "value": "Highlight", "position": "404.00;55.00", "size": "56;14", "children": []}]}, {"name": null, "role": "AXGroup", "description": null, "role_description": "group", "value": null, "position": "463.00;28.00", "size": "63;44", "children": [{"name": null, "role": "AXRadioGroup", "description": null, "role_description": "radio group", "value": "{\n    \"name\": null,\n    \"role\": \"AXRadioButton\",\n    \"description\": null,\n    \"role_description\": \"radio button\",\n    \"value\": 0,\n    \"position\": \"466.00;28.00\",\n    \"size\": \"34;25\",\n    \"children\": []\n}", "position": "466.00;28.00", "size": "57;25", "children": [{"name": null, "role": "AXRadioButton", "description": null, "role_description": "radio button", "value": 0, "position": "466.00;28.00", "size": "34;25", "children": []}, {"name": null, "role": "AXRadioButton", "description": null, "role_description": "radio button", "value": 0, "position": "500.00;28.00", "size": "23;25", "children": []}]}, {"name": null, "role": "AXStaticText", "description": null, "role_description": "text", "value": "Annotate", "position": "466.50;55.00", "size": "56;14", "children": []}]}, {"name": null, "role": "AXGroup", "description": null, "role_description": "group", "value": null, "position": "526.00;28.00", "size": "63;44", "children": [{"name": null, "role": "AXRadioGroup", "description": null, "role_description": "radio group", "value": "{\n    \"name\": null,\n    \"role\": \"AXRadioButton\",\n    \"description\": null,\n    \"role_description\": \"radio button\",\n    \"value\": 0,\n    \"position\": \"529.00;28.00\",\n    \"size\": \"34;25\",\n    \"children\": []\n}", "position": "529.00;28.00", "size": "57;25", "children": [{"name": null, "role": "AXRadioButton", "description": null, "role_description": "radio button", "value": 0, "position": "529.00;28.00", "size": "34;25", "children": []}, {"name": null, "role": "AXRadioButton", "description": null, "role_description": "radio button", "value": 0, "position": "563.00;28.00", "size": "23;25", "children": []}]}, {"name": null, "role": "AXStaticText", "description": null, "role_description": "text", "value": "Form", "position": "540.00;55.00", "size": "35;14", "children": []}]}, {"name": null, "role": "AXGroup", "description": null, "role_description": "group", "value": null, "position": "589.00;28.00", "size": "63;44", "children": [{"name": null, "role": "AXRadioGroup", "description": null, "role_description": "radio group", "value": "{\n    \"name\": null,\n    \"role\": \"AXRadioButton\",\n    \"description\": null,\n    \"role_description\": \"radio button\",\n    \"value\": 0,\n    \"position\": \"592.00;28.00\",\n    \"size\": \"34;25\",\n    \"children\": []\n}", "position": "592.00;28.00", "size": "57;25", "children": [{"name": null, "role": "AXRadioButton", "description": null, "role_description": "radio button", "value": 0, "position": "592.00;28.00", "size": "34;25", "children": []}, {"name": null, "role": "AXRadioButton", "description": null, "role_description": "radio button", "value": 0, "position": "626.00;28.00", "size": "23;25", "children": []}]}, {"name": null, "role": "AXStaticText", "description": null, "role_description": "text", "value": "Draw", "position": "603.00;55.00", "size": "35;14", "children": []}]}, {"name": null, "role": "AXButton", "description": "Correct Text", "role_description": "button", "value": null, "position": "661.00;28.00", "size": "79;44", "children": []}, {"name": null, "role": "AXPopUpButton", "description": "more toolbar items", "role_description": "pop up button", "value": null, "position": "821.00;33.00", "size": "26;14", "children": []}]}, {"name": null, "role": "AXRadioGroup", "description": null, "role_description": "radio group", "value": "{\n    \"name\": null,\n    \"role\": \"AXRadioButton\",\n    \"description\": null,\n    \"role_description\": \"radio button\",\n    \"value\": 1,\n    \"position\": \"37.00;74.00\",\n    \"size\": \"29;25\",\n    \"children\": []\n}", "position": "7.00;74.00", "size": "175;25", "children": [{"name": null, "role": "AXRadioButton", "description": null, "role_description": "radio button", "value": 0, "position": "7.00;74.00", "size": "30;25", "children": []}, {"name": null, "role": "AXRadioButton", "description": null, "role_description": "radio button", "value": 1, "position": "37.00;74.00", "size": "29;25", "children": []}, {"name": null, "role": "AXRadioButton", "description": null, "role_description": "radio button", "value": 0, "position": "66.00;74.00", "size": "29;25", "children": []}, {"name": null, "role": "AXRadioButton", "description": null, "role_description": "radio button", "value": 0, "position": "95.00;74.00", "size": "29;25", "children": []}, {"name": null, "role": "AXRadioButton", "description": null, "role_description": "radio button", "value": 0, "position": "124.00;74.00", "size": "29;25", "children": []}, {"name": null, "role": "AXRadioButton", "description": null, "role_description": "radio button", "value": 0, "position": "153.00;74.00", "size": "29;25", "children": []}]}, {"name": null, "role": "AXStaticText", "description": null, "role_description": "text", "value": "", "position": "192.00;79.00", "size": "129;14", "children": []}, {"name": "", "role": "AXButton", "description": null, "role_description": "button", "value": null, "position": "322.00;78.00", "size": "12;16", "children": []}, {"name": null, "role": "AXComboBox", "description": null, "role_description": "combo box", "value": "", "position": "341.00;76.00", "size": "52;21", "children": [{"name": "", "role": "AXButton", "description": null, "role_description": "button", "value": null, "position": "374.00;76.00", "size": "21;21", "children": []}]}, {"name": "", "role": "AXCheckBox", "description": null, "role_description": "toggle button", "value": 0, "position": "405.00;78.00", "size": "20;16", "children": []}, {"name": "", "role": "AXCheckBox", "description": null, "role_description": "toggle button", "value": 0, "position": "429.00;78.00", "size": "20;16", "children": []}, {"name": "", "role": "AXCheckBox", "description": null, "role_description": "toggle button", "value": 0, "position": "453.00;78.00", "size": "20;16", "children": []}, {"name": "", "role": "AXButton", "description": null, "role_description": "button", "value": null, "position": "477.00;73.00", "size": "26;26", "children": []}, {"name": null, "role": "AXRadioGroup", "description": null, "role_description": "radio group", "value": "{\n    \"name\": null,\n    \"role\": \"AXRadioButton\",\n    \"description\": null,\n    \"role_description\": \"radio button\",\n    \"value\": 1,\n    \"position\": \"519.00;74.00\",\n    \"size\": \"34;25\",\n    \"children\": []\n}", "position": "519.00;74.00", "size": "133;25", "children": [{"name": null, "role": "AXRadioButton", "description": null, "role_description": "radio button", "value": 1, "position": "519.00;74.00", "size": "34;25", "children": []}, {"name": null, "role": "AXRadioButton", "description": null, "role_description": "radio button", "value": 0, "position": "553.00;74.00", "size": "33;25", "children": []}, {"name": null, "role": "AXRadioButton", "description": null, "role_description": "radio button", "value": 0, "position": "586.00;74.00", "size": "33;25", "children": []}, {"name": null, "role": "AXRadioButton", "description": null, "role_description": "radio button", "value": 0, "position": "619.00;74.00", "size": "33;25", "children": []}]}, {"name": "Line_Attributes", "role": "AXMenuButton", "description": null, "role_description": "menu button", "value": null, "position": "719.00;73.00", "size": "57;26", "children": []}, {"name": "Stroke_Width", "role": "AXMenuButton", "description": null, "role_description": "menu button", "value": null, "position": "781.00;79.00", "size": "37;14", "children": []}, {"name": "", "role": "AXButton", "description": null, "role_description": "button", "value": null, "position": "664.00;73.00", "size": "26;26", "children": []}, {"name": "", "role": "AXButton", "description": null, "role_description": "button", "value": null, "position": "694.00;73.00", "size": "26;26", "children": []}, {"name": null, "role": "AXButton", "description": null, "role_description": "close button", "value": null, "position": "7.00;6.00", "size": "14;16", "children": []}, {"name": null, "role": "AXButton", "description": null, "role_description": "full screen button", "value": null, "position": "47.00;6.00", "size": "14;16", "children": [{"name": null, "role": "AXGroup", "description": null, "role_description": "group", "value": null, "position": "47.00;6.00", "size": "14;16", "children": [{"name": null, "role": "AXGroup", "description": null, "role_description": "group", "value": null, "position": "47.00;6.00", "size": "14;16", "children": []}]}]}, {"name": null, "role": "AXButton", "description": null, "role_description": "minimize button", "value": null, "position": "27.00;6.00", "size": "14;16", "children": []}, {"name": "2109.08763v1.pdf", "role": "AXImage", "description": null, "role_description": "image", "value": null, "position": "309.00;5.00", "size": "16;16", "children": []}, {"name": "", "role": "AXMenuButton", "description": "document actions", "role_description": "menu button", "value": null, "position": "541.00;5.00", "size": "10;16", "children": []}, {"name": null, "role": "AXStaticText", "description": null, "role_description": "text", "value": "2109.08763v1.pdf (Page 1 of 14)", "position": "327.00;5.00", "size": "214;16", "children": []}]}